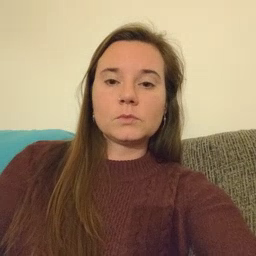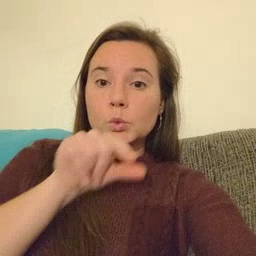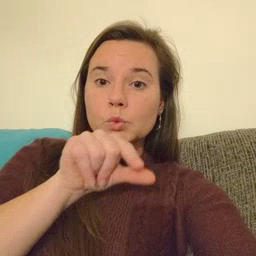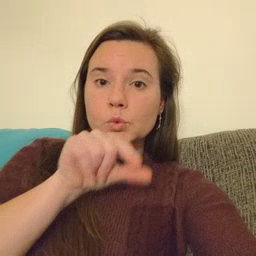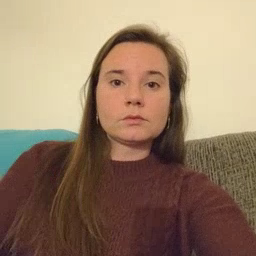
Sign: goose